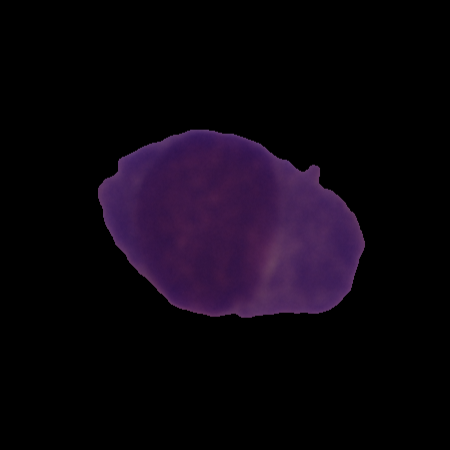
Label: healthy